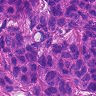
Metastatic tissue present: yes